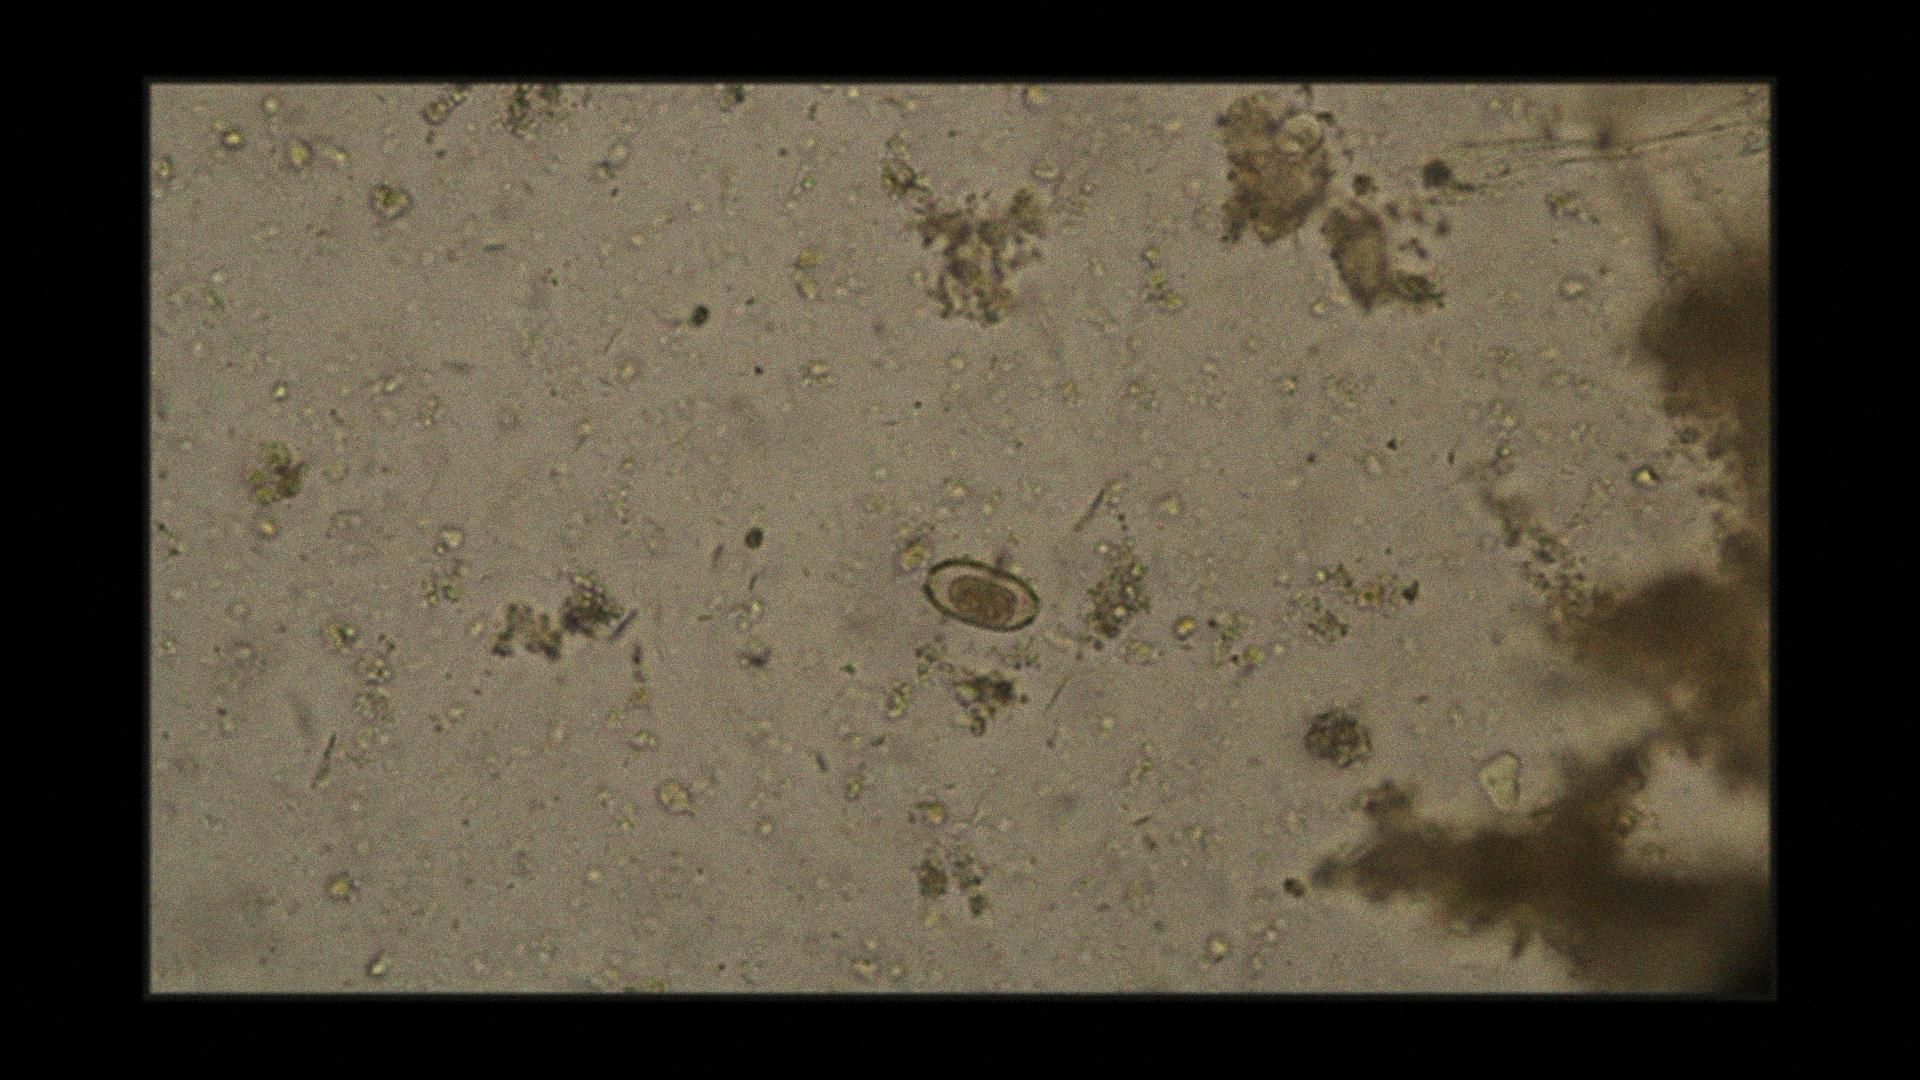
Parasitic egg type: Capillaria philippinensis